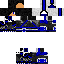
A male human skin with dark skin, wearing brown long hair dressed in a blue hoodie and black pants, featuring a closed mouth.